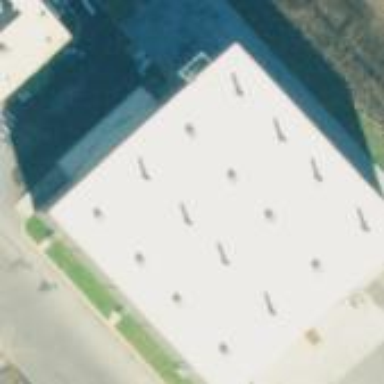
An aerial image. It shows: Industrial building.